Question: I am creating an envelope using the RES API and have a tag on the document to capture a date (not the date signed, another recipient-supplied date). I can successfully pre-fill the value of this when the mask on the field is Text, but when I switch it to be Date it's blank. "DOBField" is the label of the tag below. Anyone know what I'm doing wrong here?
'''
{
"accountId": "xxxxxx",
"emailSubject": "DocuSign API - Embedded Signing Example",
"compositeTemplates": [
{
"serverTemplates": [
{
"sequence": 1,
"templateId": "xxxxxxxx-xxxx-xxxx-xxxx-xxxxxxxxx"
}
],
"inlineTemplates": [
{
"sequence": 1,
"recipients": {
"signers": [
{
"email": "123@456.com",
"name": "Rick James",
"clientUserId": "3",
"recipientId": 0,
"roleName": "Signer"
}
]
}
}
]
},
{
"serverTemplates": [
{
"sequence": 1,
"templateId": "xxxxxxx-xxxx-xxxx-xxxx-xxxxxxxxxxxx"
}
],
"inlineTemplates": [
{
"sequence": 1,
"recipients": {
"signers": [
{
"email": "123@456.com",
"name": "Rick James",
"clientUserId": "3",
"recipientId": 0,
"roleName": "Signer",
"tabs": {
"textTabs": [
{
"tabLabel": "DOBField",
"value": "12/24/1976"
}
]
}
}
]
}
}
]
}
],
"enableWetSign": false,
"status": "sent"
}
'''

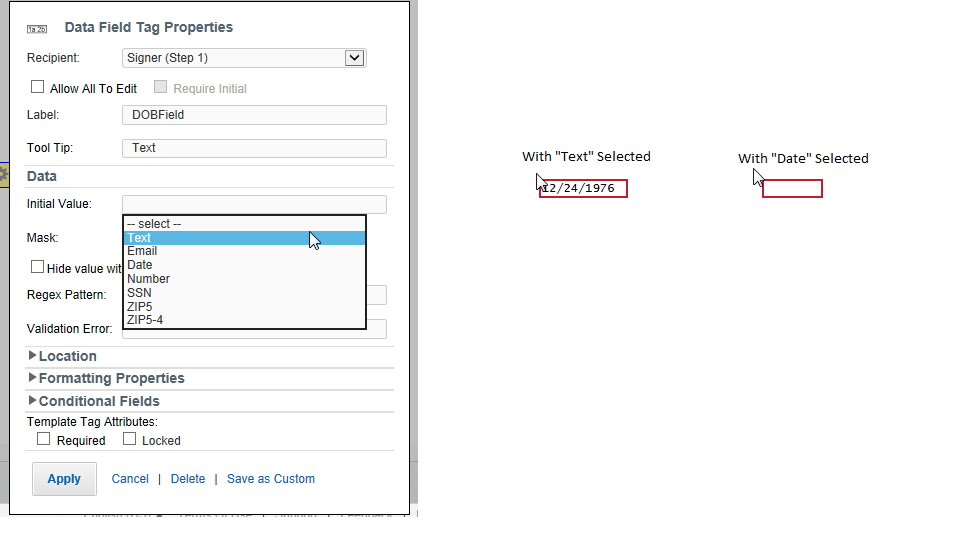
Answer: If you've specified mask of "Date" for the field, then it's no longer a -- it's now a . So, try changing 'textTabs' to 'dateTabs' in your API request. i.e., the portion of the request will look like this:
'''
"tabs": {
"dateTabs": [
{
"tabLabel": "DOBField",
"value": "12/24/1976"
}
]
}
'''